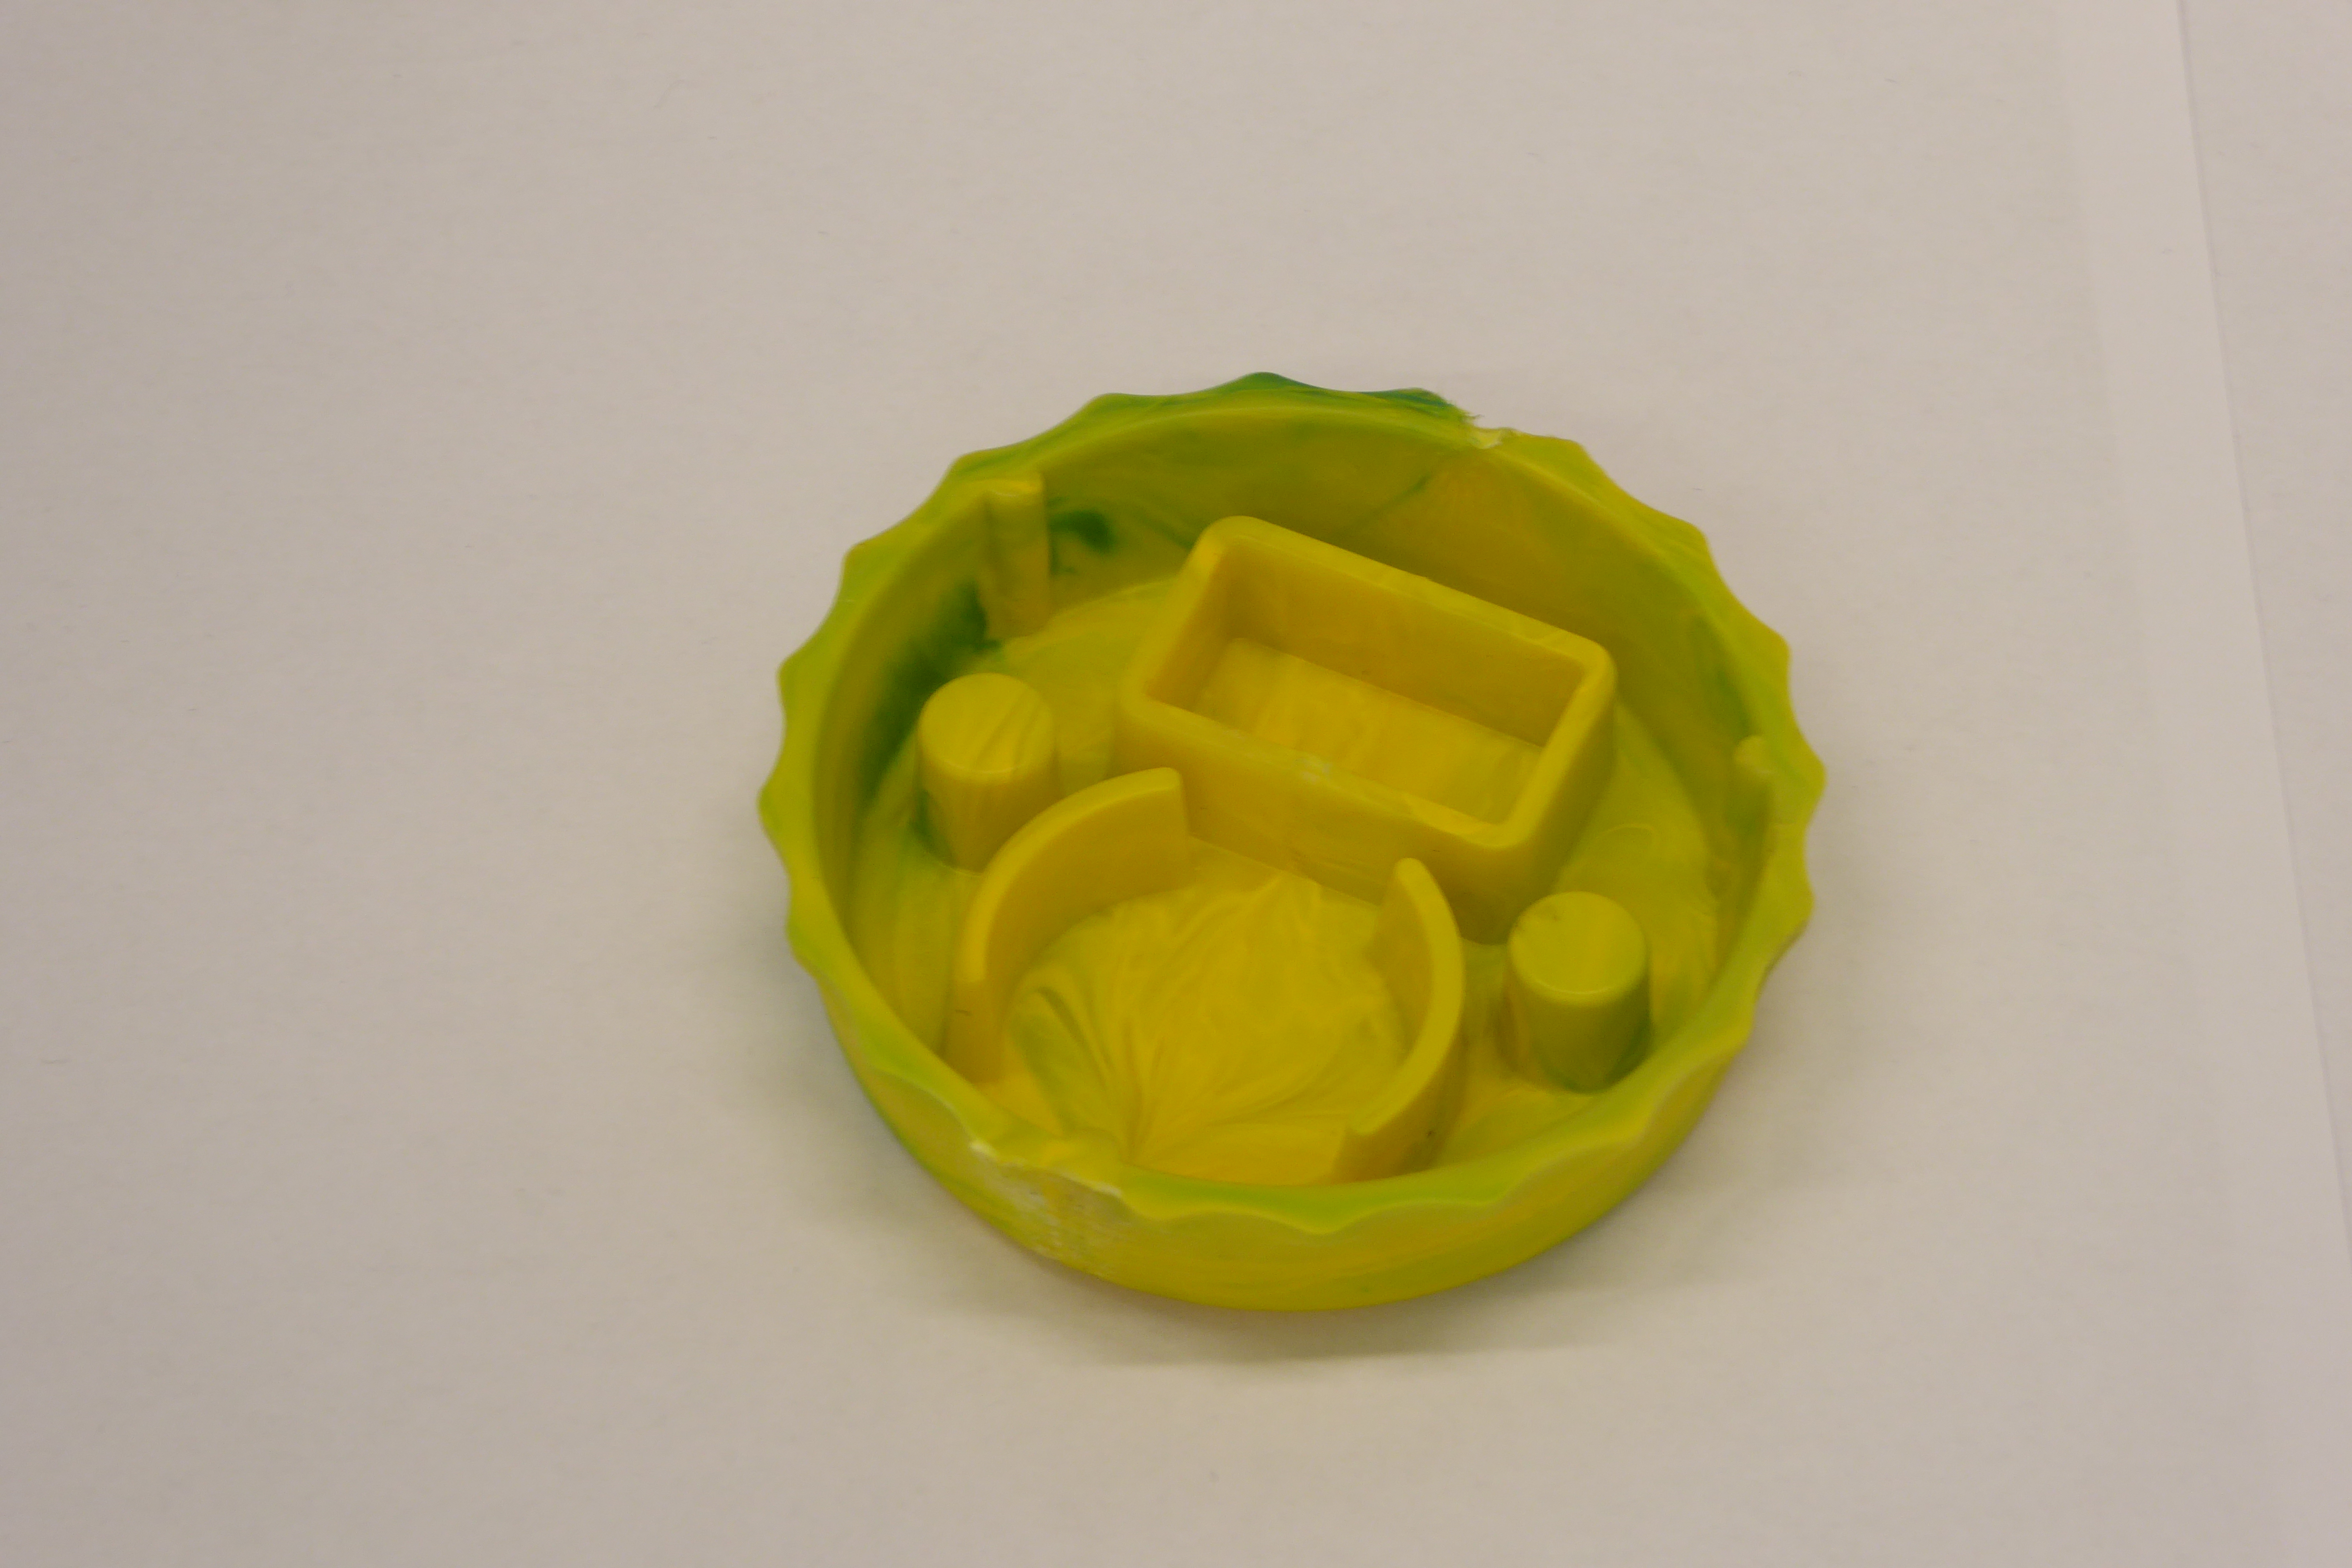
Label: Bottle Opener - Cover